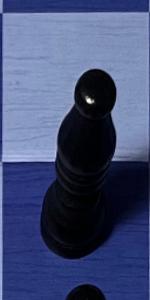
Label: Bishop_Black